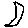
Label: moon